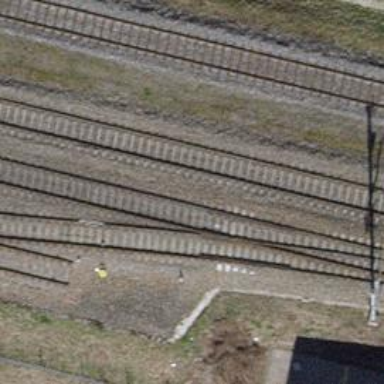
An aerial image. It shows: Electrified rail siding with contact line.